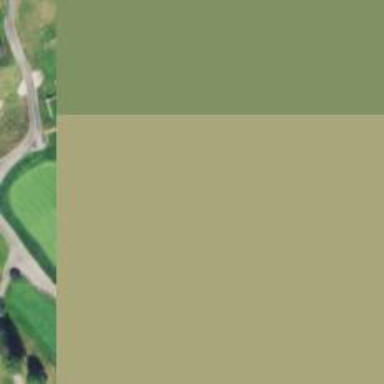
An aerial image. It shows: View of golf hole.